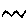
Label: zigzag